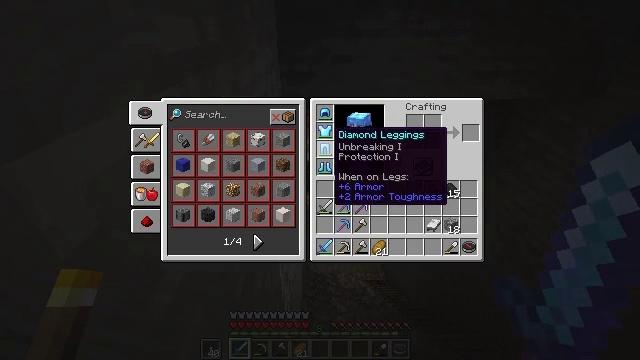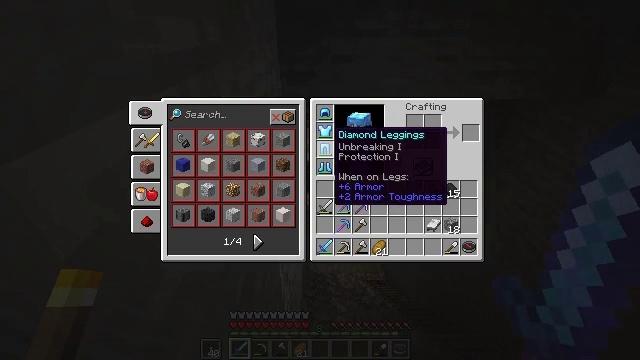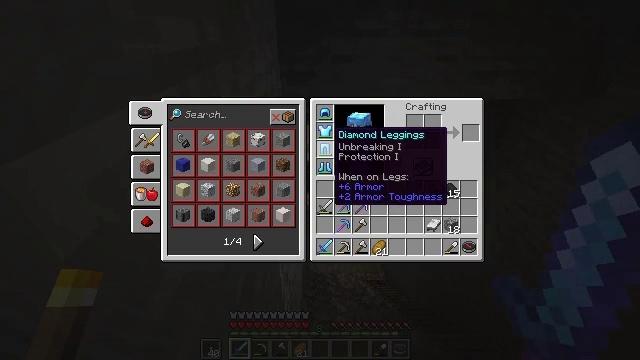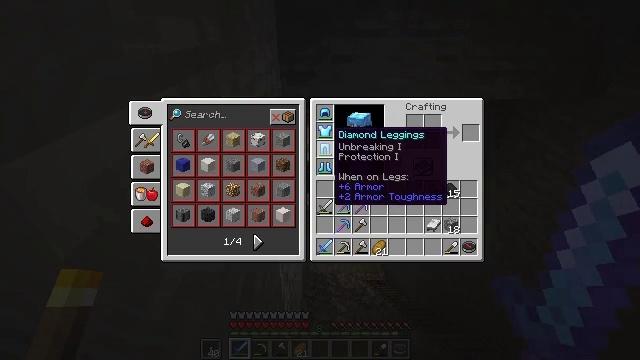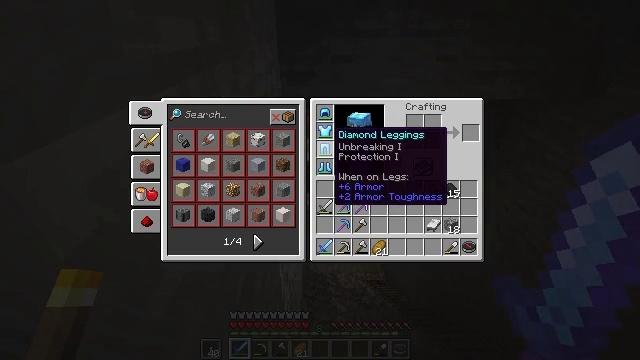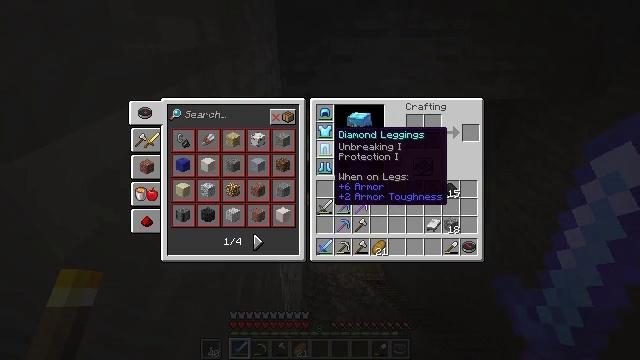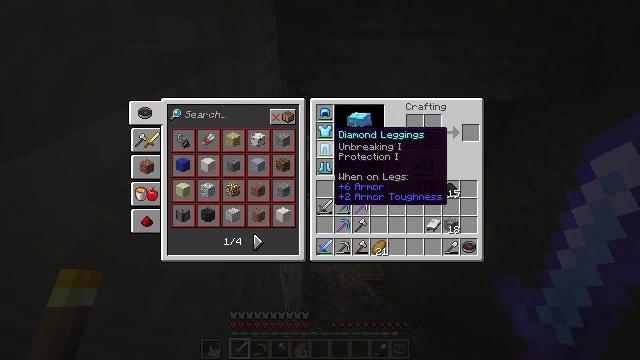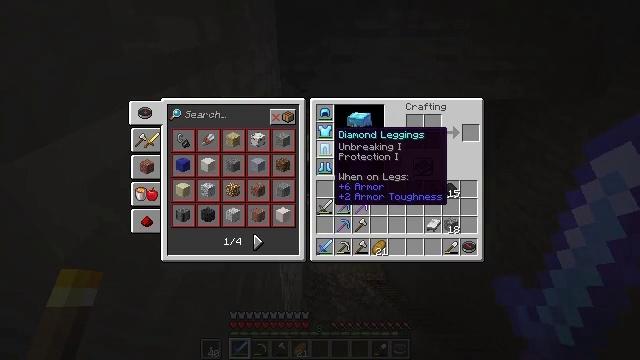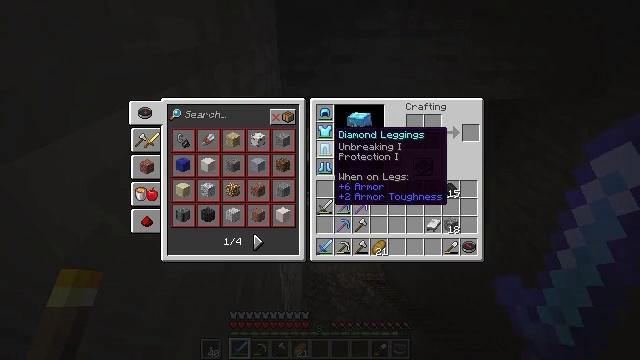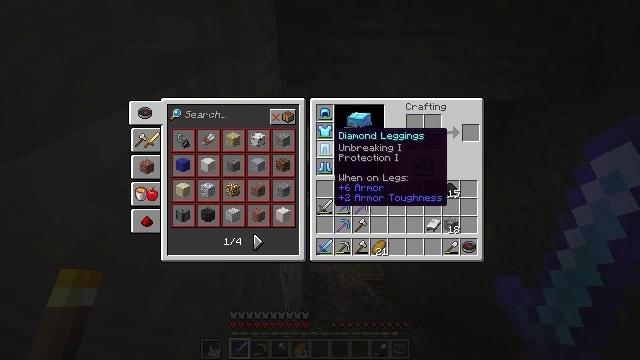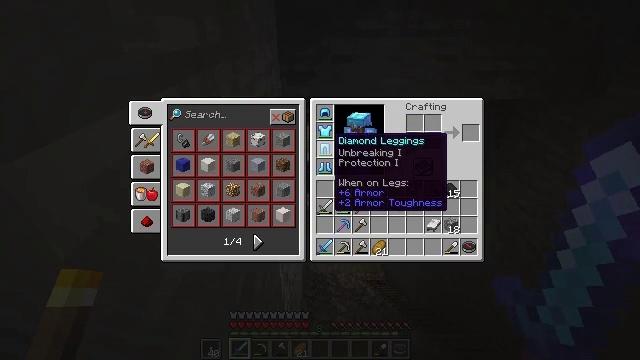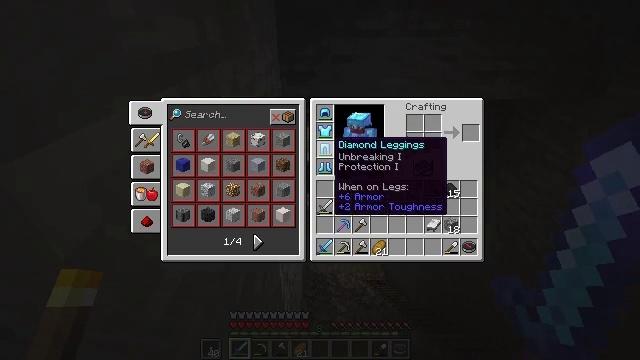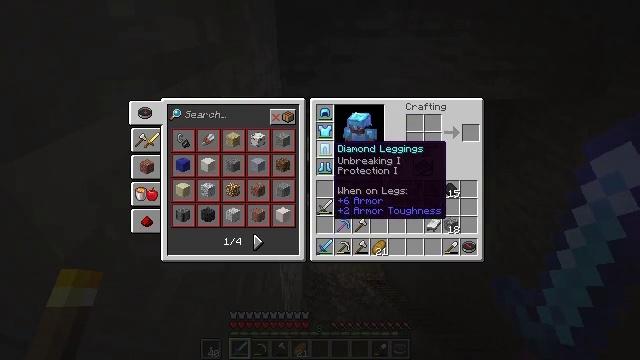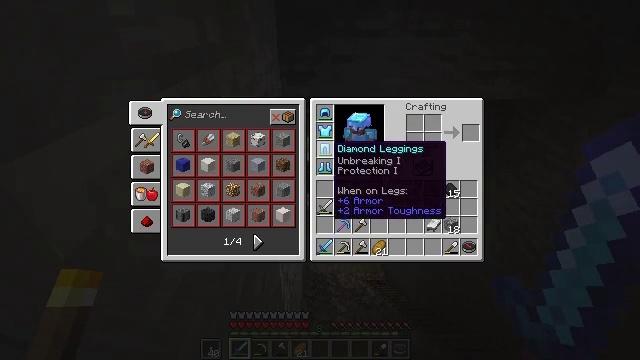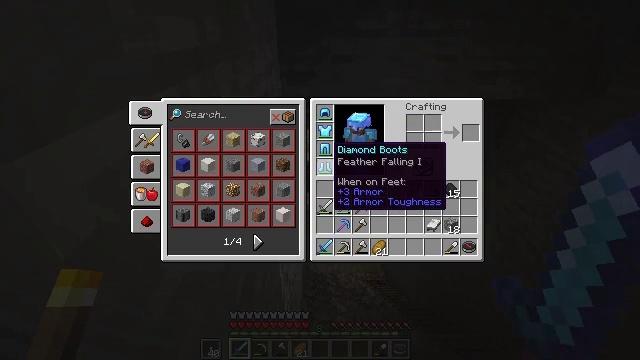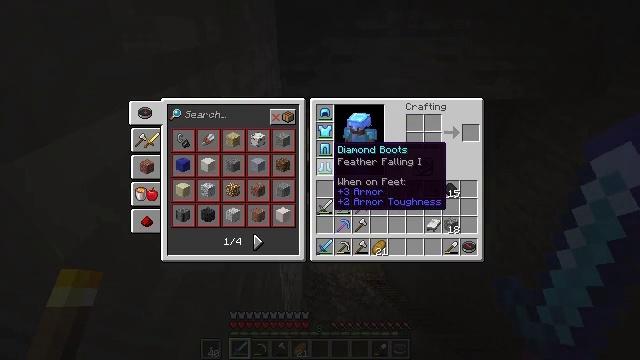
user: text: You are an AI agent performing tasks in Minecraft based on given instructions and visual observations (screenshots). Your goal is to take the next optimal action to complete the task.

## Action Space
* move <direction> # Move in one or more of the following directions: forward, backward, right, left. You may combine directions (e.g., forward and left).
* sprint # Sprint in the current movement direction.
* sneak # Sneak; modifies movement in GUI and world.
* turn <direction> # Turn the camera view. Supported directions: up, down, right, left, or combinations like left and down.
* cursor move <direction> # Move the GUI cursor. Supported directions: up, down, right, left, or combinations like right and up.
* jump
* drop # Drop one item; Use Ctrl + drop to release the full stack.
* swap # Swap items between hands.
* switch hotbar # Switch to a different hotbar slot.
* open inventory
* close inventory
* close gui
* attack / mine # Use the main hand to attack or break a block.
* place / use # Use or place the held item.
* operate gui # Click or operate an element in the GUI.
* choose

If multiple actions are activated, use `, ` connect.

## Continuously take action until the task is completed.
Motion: motion action
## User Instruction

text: Gather the redstone wall torch attached to the wall.
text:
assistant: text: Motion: move forward
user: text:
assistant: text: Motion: move forward
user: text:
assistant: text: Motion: move forward
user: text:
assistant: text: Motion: move forward
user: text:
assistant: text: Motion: move forward
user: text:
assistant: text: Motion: move forward
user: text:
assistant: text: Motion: move forward
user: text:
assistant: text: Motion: move forward
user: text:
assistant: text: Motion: move forward
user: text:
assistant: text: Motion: move forward
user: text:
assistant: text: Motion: move forward
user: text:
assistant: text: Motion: move forward
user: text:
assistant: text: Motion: move forward
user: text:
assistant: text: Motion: move forward
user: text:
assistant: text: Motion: move forward
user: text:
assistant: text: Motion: move forward
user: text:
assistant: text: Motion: move forward
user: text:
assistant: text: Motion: move forward
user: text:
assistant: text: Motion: move forward
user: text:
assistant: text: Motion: move forward
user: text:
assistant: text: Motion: move forward
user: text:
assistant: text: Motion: move forward
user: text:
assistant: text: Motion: move forward
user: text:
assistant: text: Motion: move forward
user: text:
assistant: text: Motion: move forward
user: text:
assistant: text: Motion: move forward
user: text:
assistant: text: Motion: move forward
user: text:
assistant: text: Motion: move forward
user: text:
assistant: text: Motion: move forward
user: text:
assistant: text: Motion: move forward